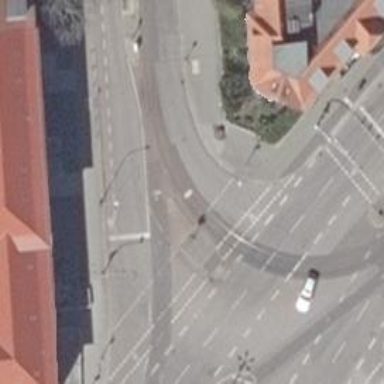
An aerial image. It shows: Tram level crossing with traffic signals.